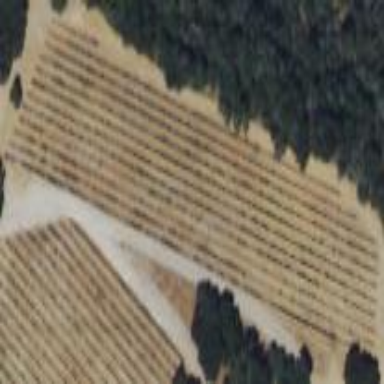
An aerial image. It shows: Vineyard with grape crops.